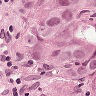
Metastatic tissue present: yes